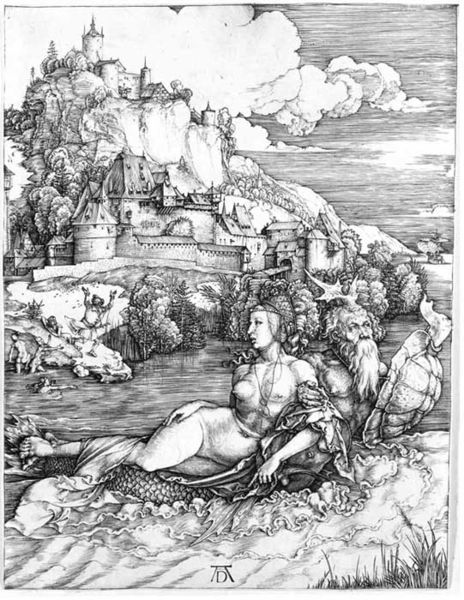
Titel: Das Meerwunder
Künstler: Albrecht Dürer
Standort: Karlsruhe
Institution: Staatliche Kunsthalle Karlsruhe
Schlagwörter: akt, baum, berg, blätter, gott, himmel, mann, meer, nackt, wasser, weiß, wolken, baden, bäume, fluss, landschaft, menschen, sand, see, stadt, ufer, brust, busen, frau, profil, schwarz, zeichnung, dame, gras, schloss, wiese, wolke, haube, tanz, bart, signatur, hügel, gewässer, pflanzen, renaissance, schuppen, turm, brüste, gischt, holzschnitt, küste, wellen, liegen, ort, fels, klippen, mauer, grafik, graphik, hüge, seemann, trennung, ad, liegend, zinnen, schild, panzer, burg, türme, festung, nack, druck, druckgraphik, schnitt, druckgrafik, monogramm, radierung, stich, raub, nixe, mythologie, göttin, fisch, mauern, götter, nymphe, mittelalter, graben, stadtmauer, venus, nact, nibelungen, meerjungfrau, dürer, emblem, geweih, kupferstich, schildkröte, haartracht, rettung, nürnberg, hexe, lorelei, stick, königreich, feste, tiefdruck, albrecht, albrecht dürer, kürzel, neptun, wassermann, meehr, poseidon, flussgott, liegende frau, scheiß, wolken+, tiefdruc, feste+, lilofee, hi,mel, burg frau busen, waddermann